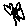
Label: flower